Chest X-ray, AP view. Patient: 19 years old, sex F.
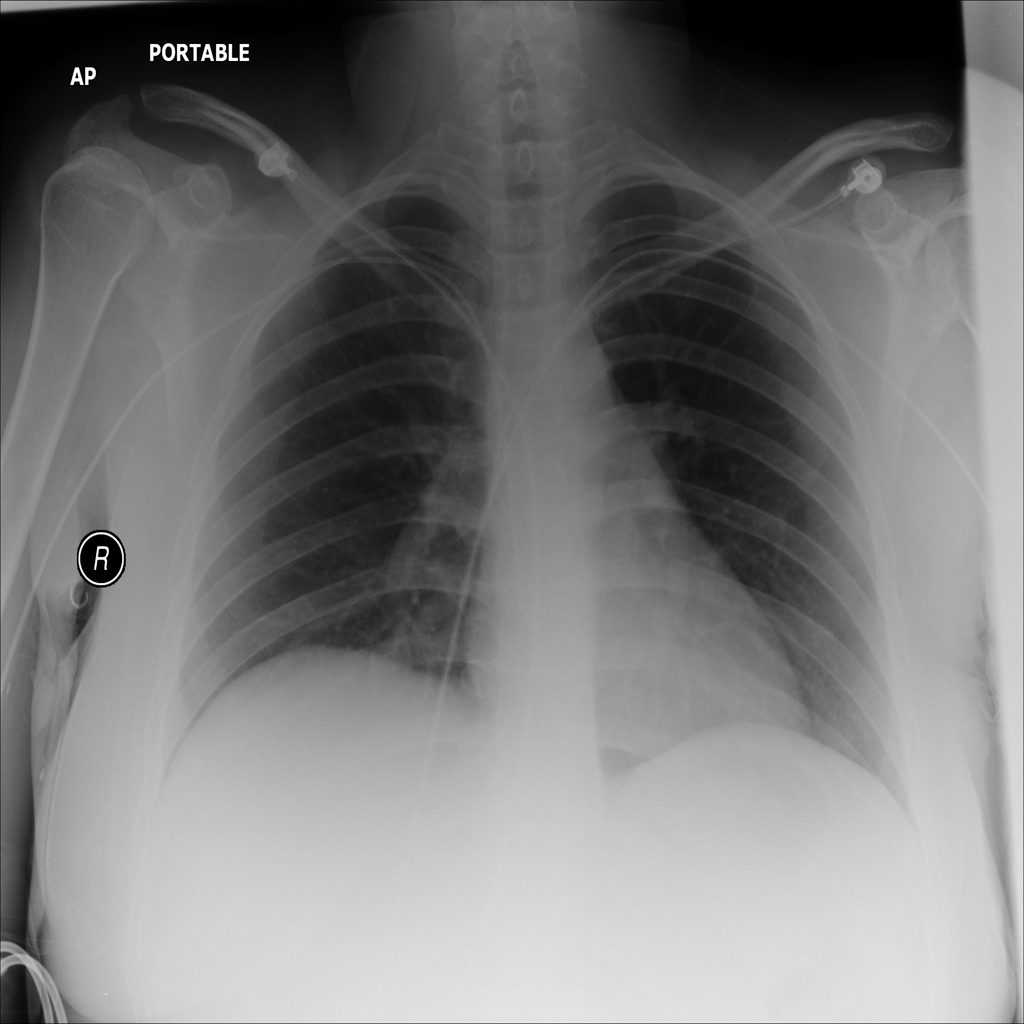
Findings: No Finding